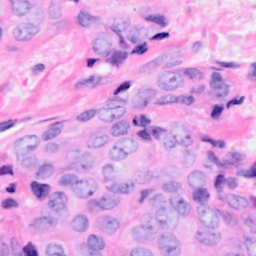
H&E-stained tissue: Breast